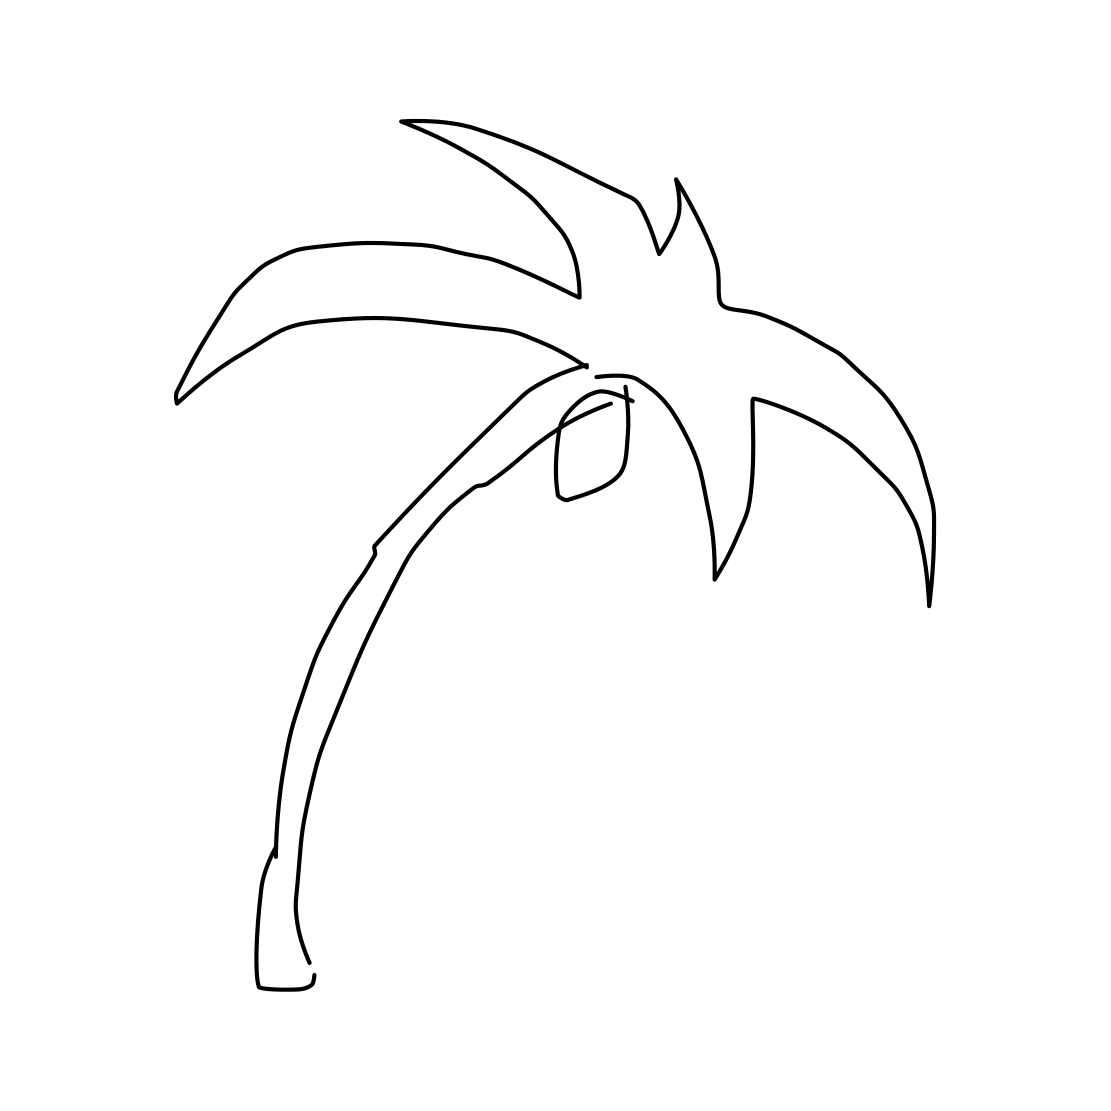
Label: palm tree